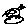
Label: bird